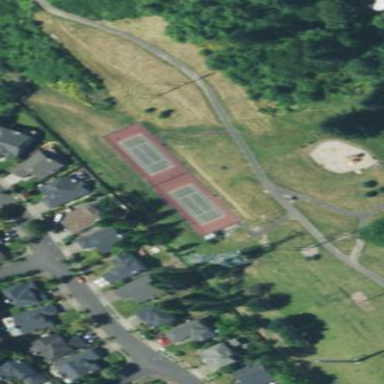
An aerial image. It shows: Sports center with tennis court surrounded by fence.